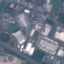
Land use / land cover class: Industrial